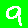
Digit: 9